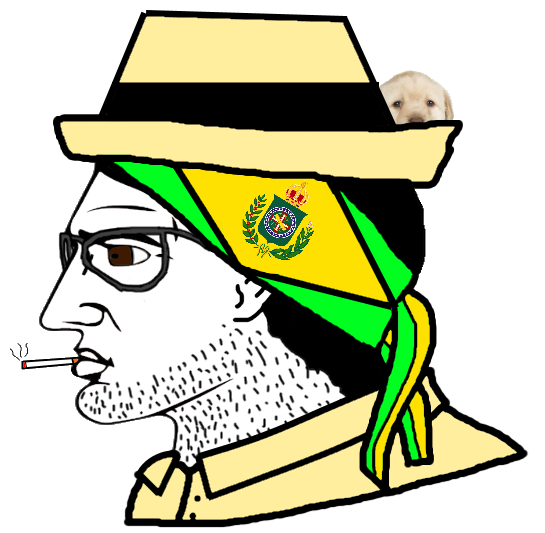
Label: 4_Yes_Chad